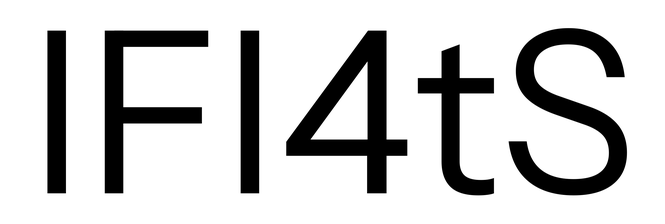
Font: InstrumentSans_Regular